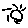
Label: sun